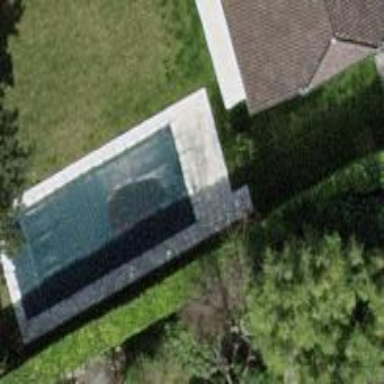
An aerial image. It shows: Swimming pool located in leisure land.